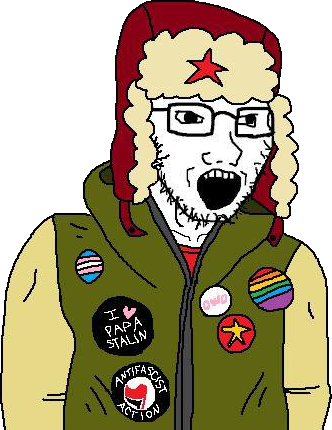
Label: 5_Soyjak